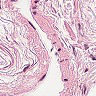
Metastatic tissue present: no